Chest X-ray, PA view. Patient: 7 years old, sex M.
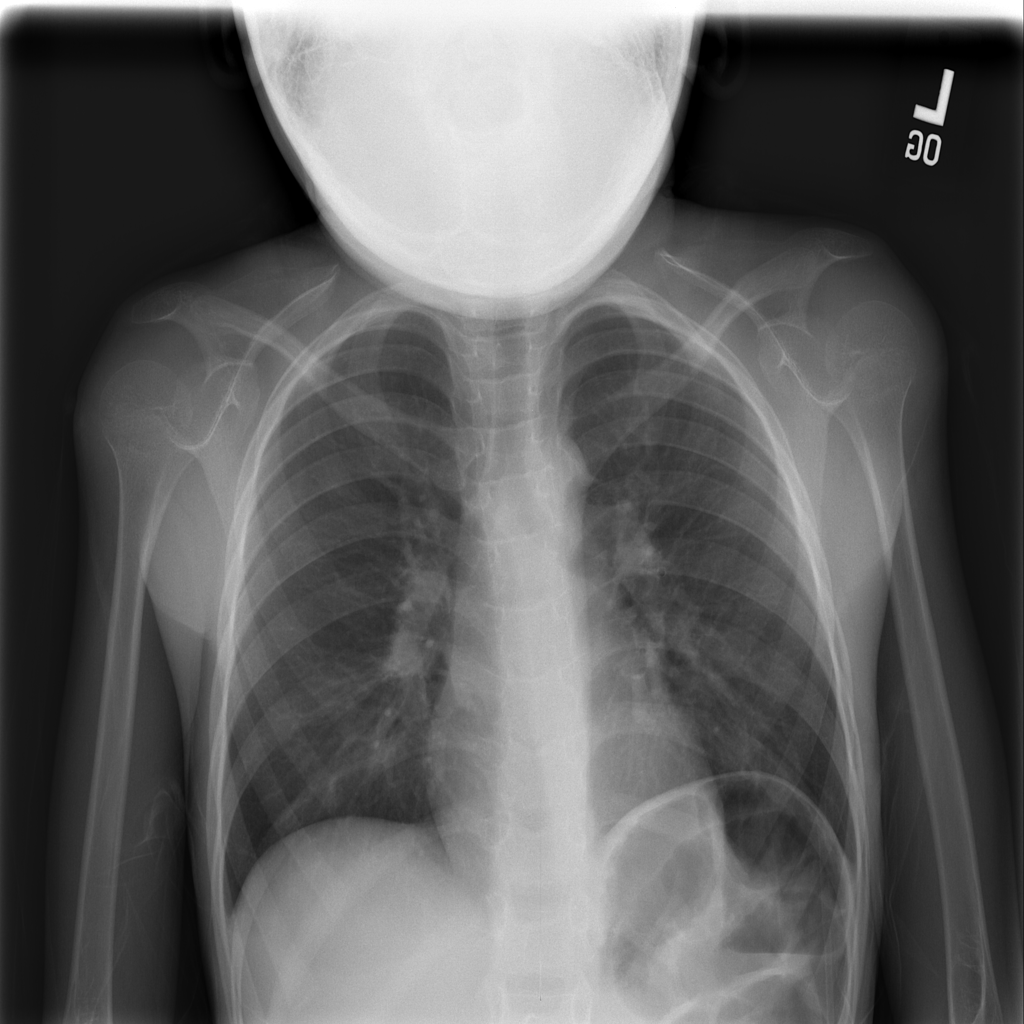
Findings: Atelectasis